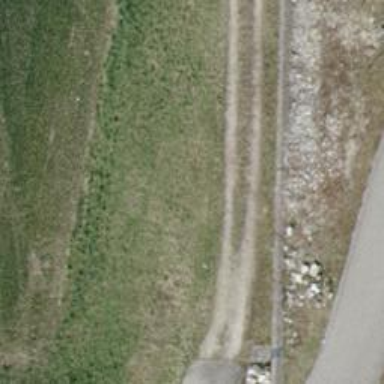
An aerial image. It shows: Agricultural track with pebblestone surface. The track is suitable for agricultural vehicles.